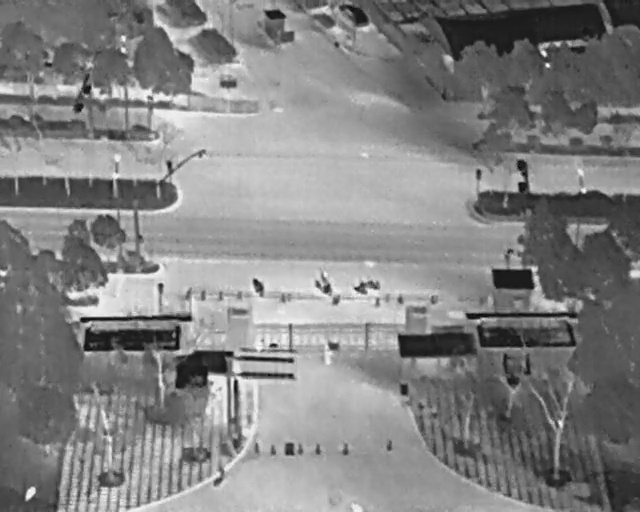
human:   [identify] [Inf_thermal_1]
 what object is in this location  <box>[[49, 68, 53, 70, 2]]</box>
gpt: <ref>1 medium person at the center</ref>

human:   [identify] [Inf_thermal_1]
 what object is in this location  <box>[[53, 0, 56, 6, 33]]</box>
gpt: <ref>1 small car at the top</ref>